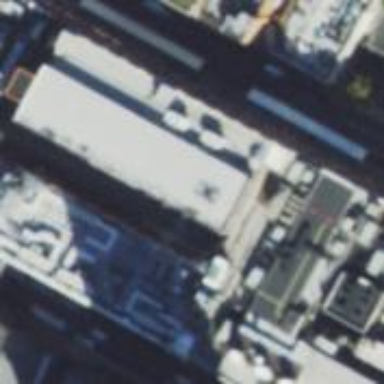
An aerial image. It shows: Building with flat roof.